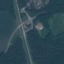
Land use / land cover class: Highway